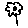
Label: flower